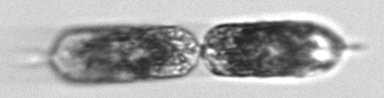
Label: Hemiaulus